Interaction volume radius: 5 \u00c5
Interaction volume height: 20 \u00c5
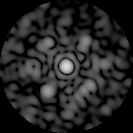
Disorder parameter: 0.6112